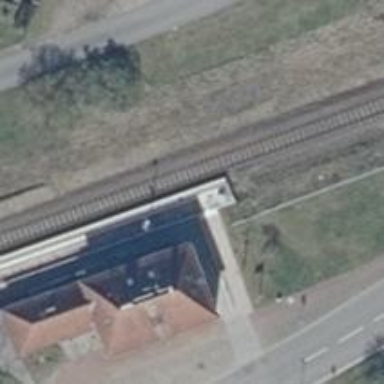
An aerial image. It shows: Platform with shelter for public transport. It is railway platform.